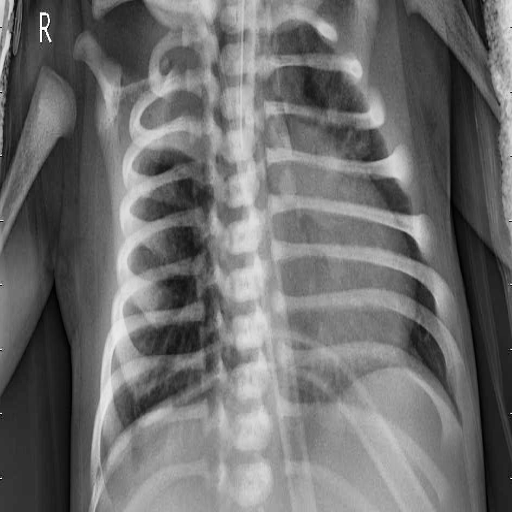
Finding: PNEUMONIA